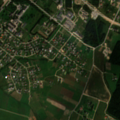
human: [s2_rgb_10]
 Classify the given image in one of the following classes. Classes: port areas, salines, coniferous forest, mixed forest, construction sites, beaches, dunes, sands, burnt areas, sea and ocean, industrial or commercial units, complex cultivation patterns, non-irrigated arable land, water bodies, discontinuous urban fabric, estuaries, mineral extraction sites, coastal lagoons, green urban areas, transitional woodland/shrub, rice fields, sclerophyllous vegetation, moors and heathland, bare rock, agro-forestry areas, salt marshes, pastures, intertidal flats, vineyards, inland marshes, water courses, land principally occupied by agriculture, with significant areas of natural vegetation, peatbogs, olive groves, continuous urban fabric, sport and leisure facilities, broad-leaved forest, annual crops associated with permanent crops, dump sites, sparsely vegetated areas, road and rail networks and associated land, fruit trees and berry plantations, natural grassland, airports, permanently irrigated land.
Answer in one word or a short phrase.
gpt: discontinuous urban fabric, complex cultivation patterns, coniferous forest